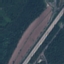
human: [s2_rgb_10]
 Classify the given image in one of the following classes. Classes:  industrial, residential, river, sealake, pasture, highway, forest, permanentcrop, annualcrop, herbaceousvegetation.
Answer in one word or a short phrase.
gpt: Highway